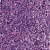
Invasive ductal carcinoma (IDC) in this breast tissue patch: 1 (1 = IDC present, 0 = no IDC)